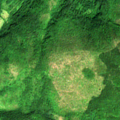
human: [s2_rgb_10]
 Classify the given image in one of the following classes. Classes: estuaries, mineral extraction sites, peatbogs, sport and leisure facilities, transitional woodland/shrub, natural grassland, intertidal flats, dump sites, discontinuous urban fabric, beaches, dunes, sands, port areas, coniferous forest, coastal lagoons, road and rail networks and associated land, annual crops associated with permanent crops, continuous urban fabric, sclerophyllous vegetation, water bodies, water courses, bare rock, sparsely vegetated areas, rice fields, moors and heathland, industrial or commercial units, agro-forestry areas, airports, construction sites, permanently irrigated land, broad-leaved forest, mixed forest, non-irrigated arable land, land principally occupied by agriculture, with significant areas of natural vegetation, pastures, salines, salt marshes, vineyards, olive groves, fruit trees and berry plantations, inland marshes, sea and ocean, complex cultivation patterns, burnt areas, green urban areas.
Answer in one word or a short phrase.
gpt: land principally occupied by agriculture, with significant areas of natural vegetation, broad-leaved forest, mixed forest, transitional woodland/shrub